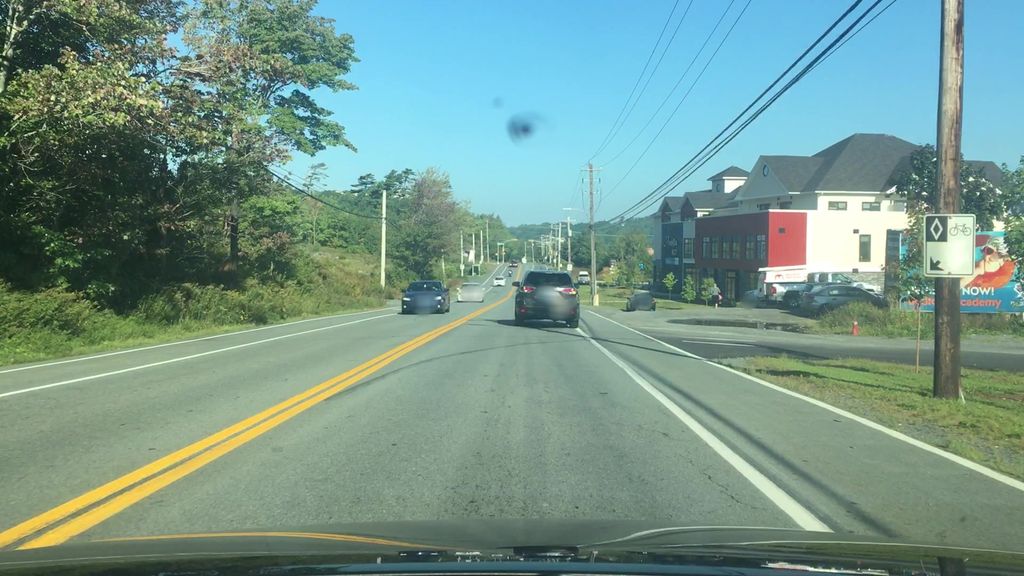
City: halifax